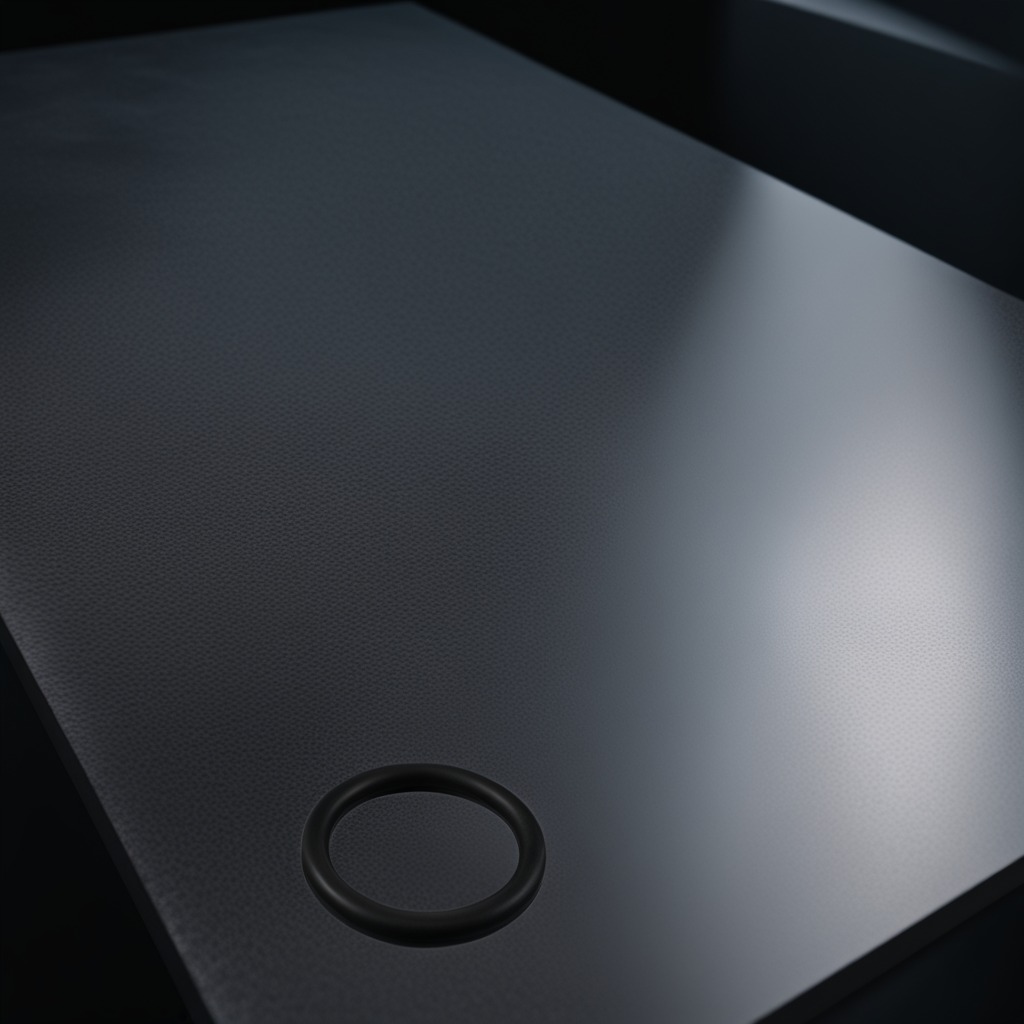
A rubber O-ring is lying on the clean granite table inside a workshop at night.